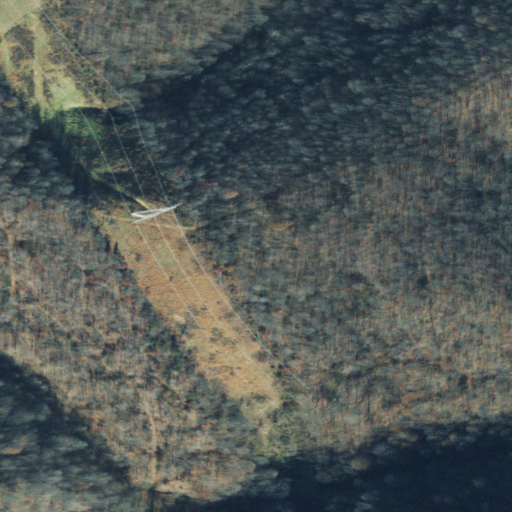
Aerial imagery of mountain in Ohio named Middle Ridge containing deciduous forest, grassland, mixed forest, and pasture